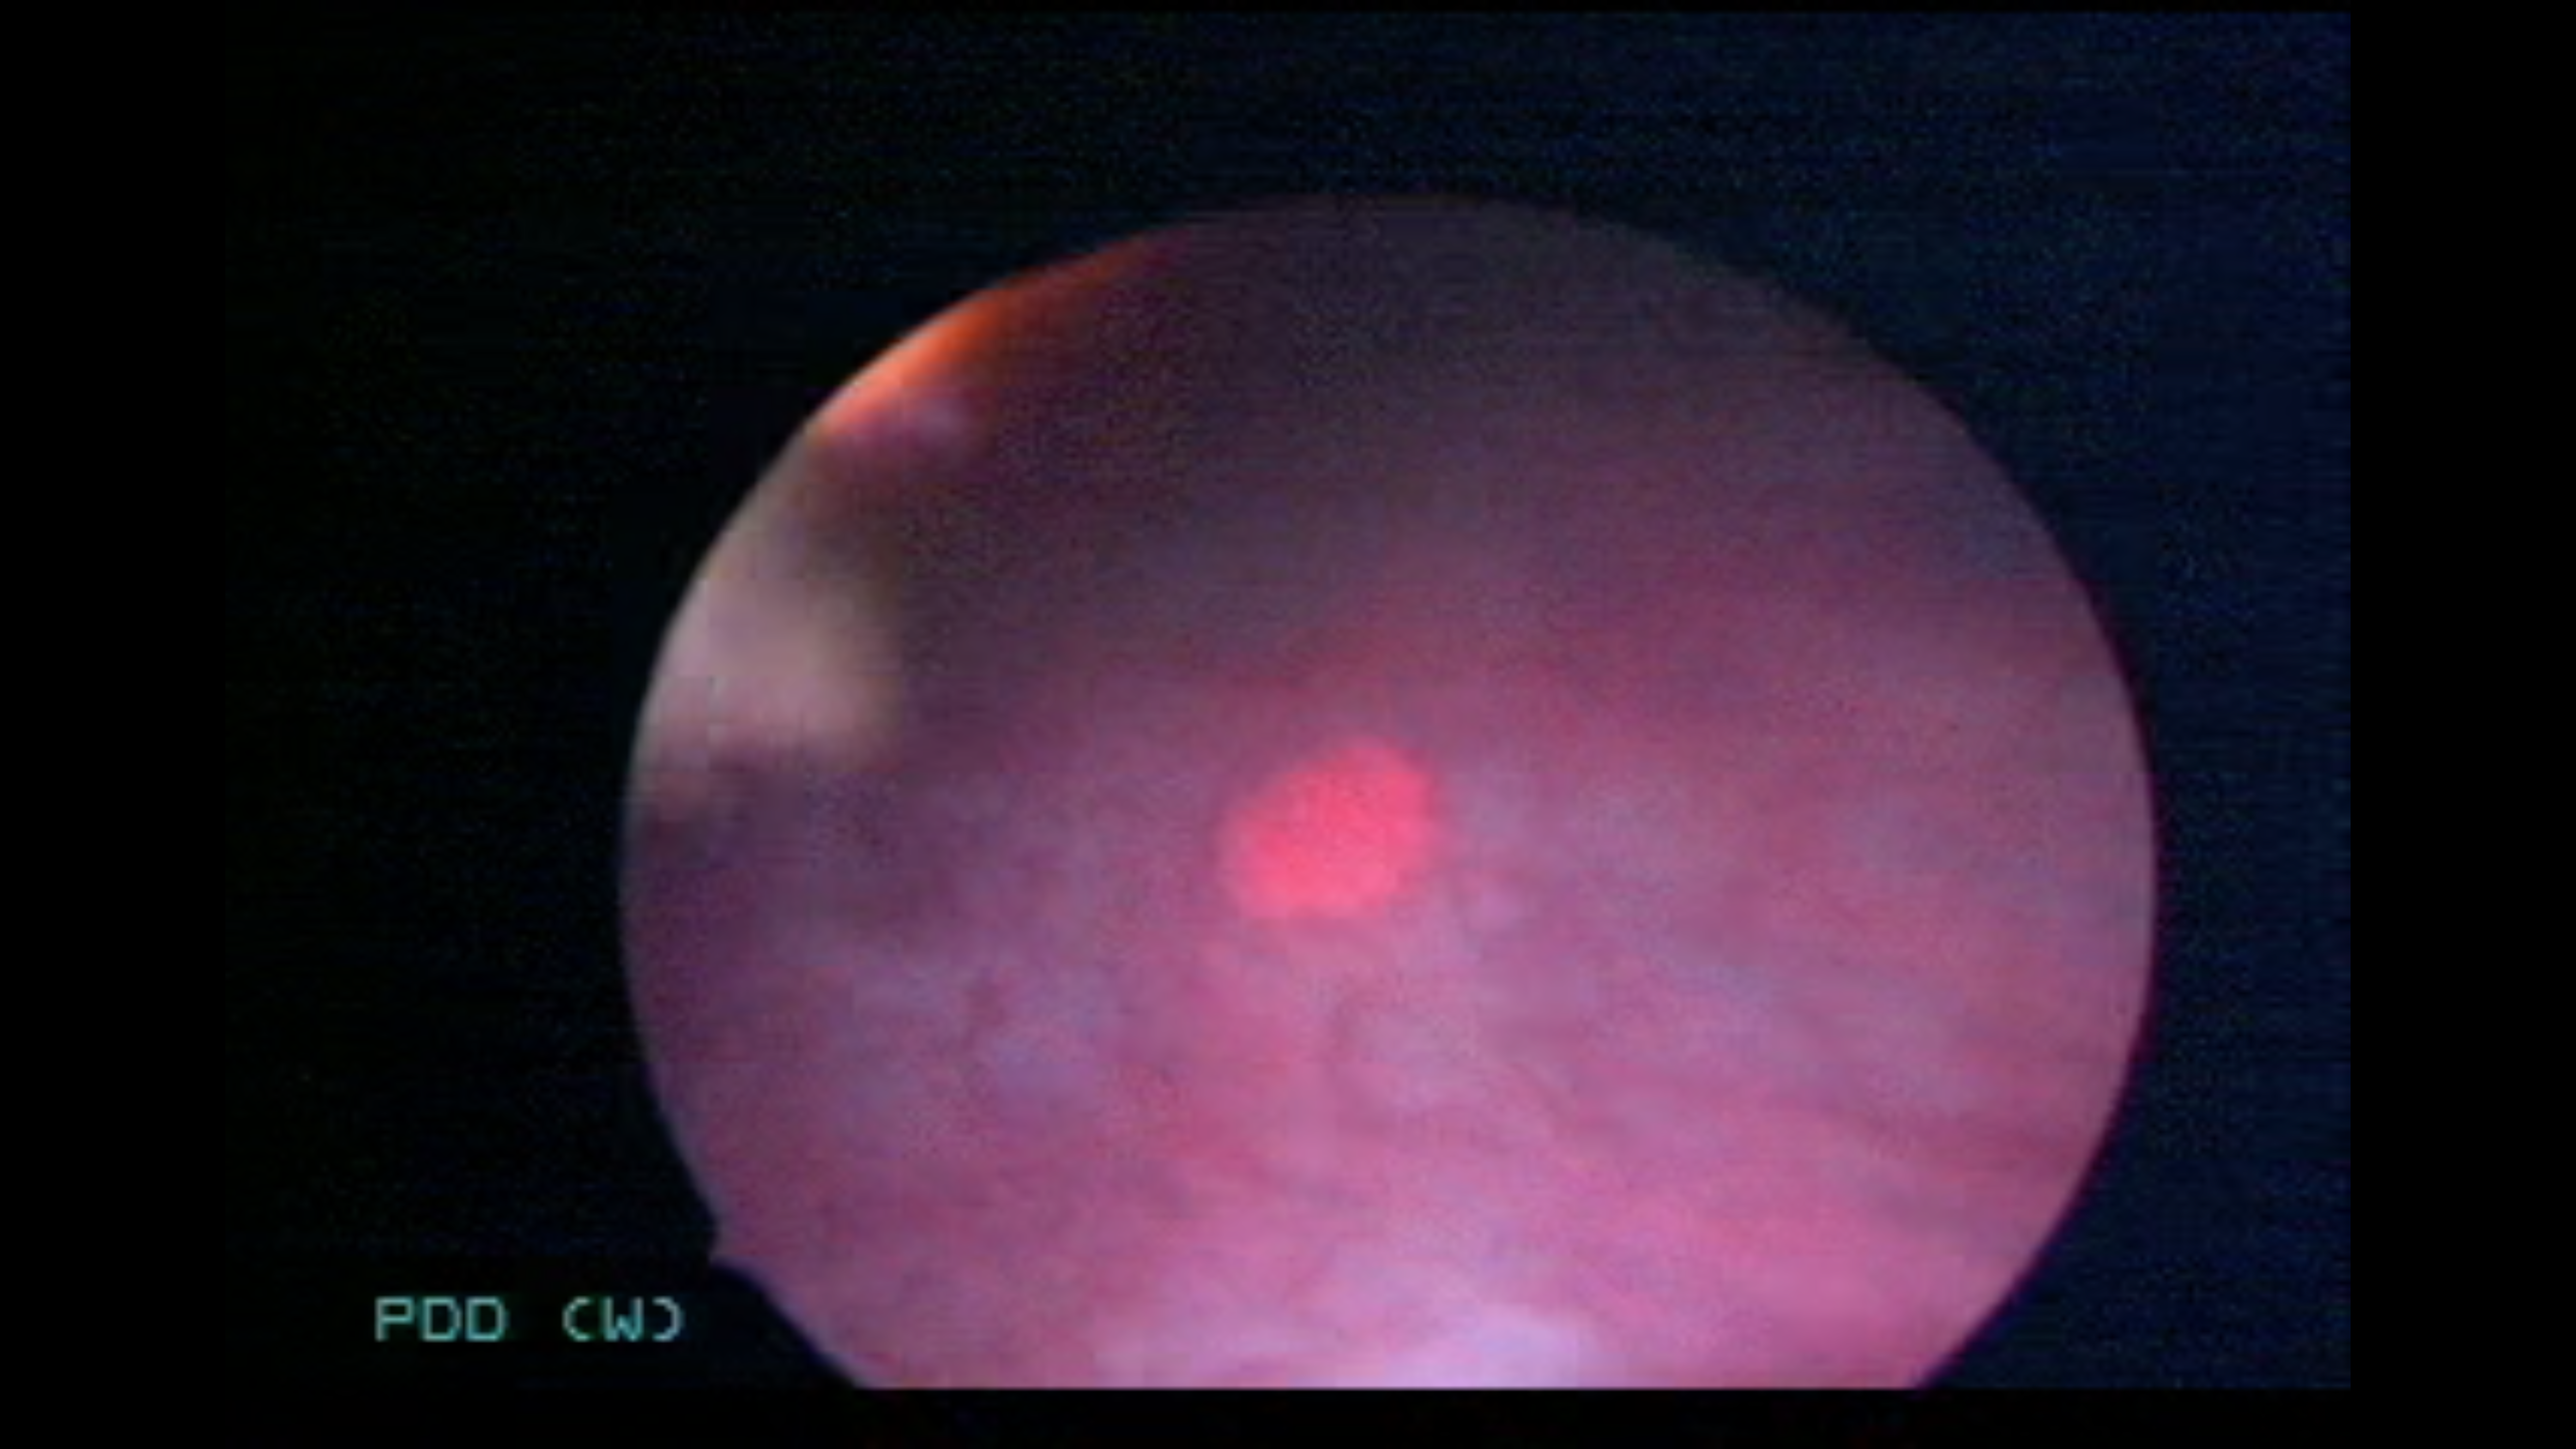
Modality: BLC
Class: Malignant
Subclass: HighGradePapillary
Lesion: Multifocal
Multifocal: 2 to 7
Stage: T2
Morphology: Papillary
Bladder cancer association: Yes